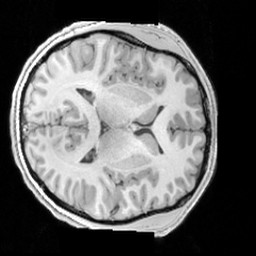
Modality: T1w
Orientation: axial
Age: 19
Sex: male
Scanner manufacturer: siemens
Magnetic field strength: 3 T
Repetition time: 1.63 s
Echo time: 0.00311 s